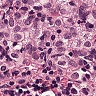
Metastatic tissue present: yes